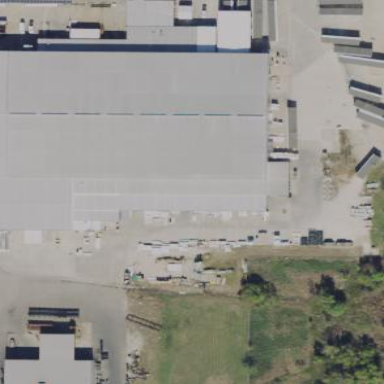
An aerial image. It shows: Industrial area.